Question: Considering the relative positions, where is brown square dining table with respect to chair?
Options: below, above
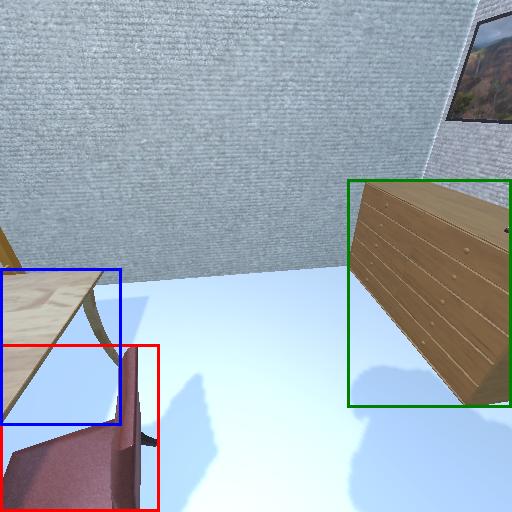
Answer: below